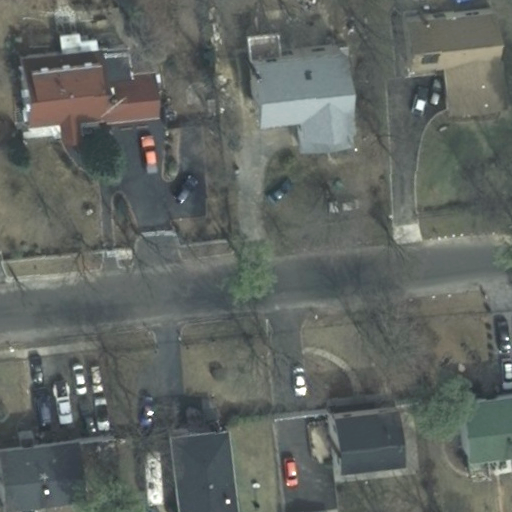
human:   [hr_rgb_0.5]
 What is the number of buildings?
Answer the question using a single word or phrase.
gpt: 7

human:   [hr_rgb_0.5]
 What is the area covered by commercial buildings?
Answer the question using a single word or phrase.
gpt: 0m2

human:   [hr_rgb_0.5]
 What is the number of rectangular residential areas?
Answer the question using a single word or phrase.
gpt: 1

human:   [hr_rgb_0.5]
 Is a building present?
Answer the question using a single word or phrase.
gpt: yes

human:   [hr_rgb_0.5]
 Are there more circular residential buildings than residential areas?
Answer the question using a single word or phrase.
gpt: no

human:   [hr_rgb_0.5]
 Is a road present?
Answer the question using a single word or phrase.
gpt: yes

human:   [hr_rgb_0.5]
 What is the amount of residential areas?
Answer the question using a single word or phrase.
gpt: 1

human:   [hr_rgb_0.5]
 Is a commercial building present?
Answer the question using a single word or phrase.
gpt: no

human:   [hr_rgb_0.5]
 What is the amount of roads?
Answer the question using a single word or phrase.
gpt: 1

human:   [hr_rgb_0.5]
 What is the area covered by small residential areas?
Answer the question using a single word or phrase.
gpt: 0m2

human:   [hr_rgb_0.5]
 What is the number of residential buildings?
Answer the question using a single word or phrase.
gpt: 7

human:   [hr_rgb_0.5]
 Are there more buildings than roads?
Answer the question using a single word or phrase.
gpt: yes

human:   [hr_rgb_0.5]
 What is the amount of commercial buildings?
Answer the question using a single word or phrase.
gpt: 0

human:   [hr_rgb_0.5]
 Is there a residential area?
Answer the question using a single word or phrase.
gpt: yes

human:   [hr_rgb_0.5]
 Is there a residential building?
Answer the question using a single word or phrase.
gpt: yes

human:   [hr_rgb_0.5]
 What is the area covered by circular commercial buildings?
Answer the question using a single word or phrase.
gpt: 0m2

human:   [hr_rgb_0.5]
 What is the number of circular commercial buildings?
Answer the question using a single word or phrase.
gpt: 0

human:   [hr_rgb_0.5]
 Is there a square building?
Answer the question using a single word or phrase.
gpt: no

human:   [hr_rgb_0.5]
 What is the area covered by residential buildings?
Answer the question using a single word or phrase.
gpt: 1341m2

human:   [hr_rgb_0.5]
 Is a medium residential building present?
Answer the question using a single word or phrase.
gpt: yes

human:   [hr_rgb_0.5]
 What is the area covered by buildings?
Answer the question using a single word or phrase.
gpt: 1341m2

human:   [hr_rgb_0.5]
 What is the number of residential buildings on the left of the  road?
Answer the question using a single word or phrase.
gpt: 3

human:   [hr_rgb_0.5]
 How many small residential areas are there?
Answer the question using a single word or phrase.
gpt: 0

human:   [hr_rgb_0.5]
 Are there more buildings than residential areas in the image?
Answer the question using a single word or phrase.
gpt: yes

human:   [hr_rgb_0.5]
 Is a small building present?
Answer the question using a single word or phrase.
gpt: yes

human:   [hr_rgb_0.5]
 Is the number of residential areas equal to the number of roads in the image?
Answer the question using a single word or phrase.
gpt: yes

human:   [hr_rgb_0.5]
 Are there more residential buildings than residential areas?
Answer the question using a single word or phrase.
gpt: yes

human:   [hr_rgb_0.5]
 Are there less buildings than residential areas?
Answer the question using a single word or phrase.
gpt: no

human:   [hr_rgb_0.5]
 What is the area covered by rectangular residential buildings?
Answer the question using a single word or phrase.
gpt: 545m2

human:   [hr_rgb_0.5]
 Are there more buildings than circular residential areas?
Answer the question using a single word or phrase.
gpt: yes

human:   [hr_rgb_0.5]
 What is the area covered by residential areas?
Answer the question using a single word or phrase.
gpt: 10611m2

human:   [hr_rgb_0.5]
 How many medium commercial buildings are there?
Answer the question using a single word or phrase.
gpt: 0

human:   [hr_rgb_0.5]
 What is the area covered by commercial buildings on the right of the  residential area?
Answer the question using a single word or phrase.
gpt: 0m2

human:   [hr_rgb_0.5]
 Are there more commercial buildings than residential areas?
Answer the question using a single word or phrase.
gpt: no

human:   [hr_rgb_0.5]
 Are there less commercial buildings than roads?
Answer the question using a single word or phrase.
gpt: yes

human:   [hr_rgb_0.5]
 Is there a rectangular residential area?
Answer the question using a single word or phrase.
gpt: yes

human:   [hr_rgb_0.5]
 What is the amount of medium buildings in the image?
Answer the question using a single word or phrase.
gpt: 5

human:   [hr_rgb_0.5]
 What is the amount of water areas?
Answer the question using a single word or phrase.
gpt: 0

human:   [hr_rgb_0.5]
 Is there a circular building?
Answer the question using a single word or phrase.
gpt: no

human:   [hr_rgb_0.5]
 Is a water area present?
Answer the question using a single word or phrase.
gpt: no

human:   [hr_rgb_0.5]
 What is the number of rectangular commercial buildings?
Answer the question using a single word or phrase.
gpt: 0

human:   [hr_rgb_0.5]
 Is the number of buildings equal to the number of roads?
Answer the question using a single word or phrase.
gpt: no

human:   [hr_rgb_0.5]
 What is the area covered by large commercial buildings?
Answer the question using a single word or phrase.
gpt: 0m2

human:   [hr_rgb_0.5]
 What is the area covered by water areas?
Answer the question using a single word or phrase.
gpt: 0m2

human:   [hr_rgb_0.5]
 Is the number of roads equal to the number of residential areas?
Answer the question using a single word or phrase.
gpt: yes

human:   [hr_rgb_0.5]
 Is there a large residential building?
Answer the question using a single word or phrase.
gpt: no

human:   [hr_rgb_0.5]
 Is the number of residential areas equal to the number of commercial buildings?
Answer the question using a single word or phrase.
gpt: no

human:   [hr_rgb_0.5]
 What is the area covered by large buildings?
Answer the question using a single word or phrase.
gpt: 0m2

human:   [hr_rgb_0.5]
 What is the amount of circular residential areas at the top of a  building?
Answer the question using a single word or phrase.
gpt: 0

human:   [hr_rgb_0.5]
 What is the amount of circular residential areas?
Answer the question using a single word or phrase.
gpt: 0

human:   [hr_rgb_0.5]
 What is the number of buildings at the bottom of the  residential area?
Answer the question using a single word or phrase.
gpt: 0

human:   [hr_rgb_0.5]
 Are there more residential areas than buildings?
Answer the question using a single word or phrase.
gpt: no

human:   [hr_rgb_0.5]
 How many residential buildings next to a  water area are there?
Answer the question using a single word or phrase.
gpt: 0

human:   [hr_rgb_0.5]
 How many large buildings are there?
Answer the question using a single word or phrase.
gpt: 0

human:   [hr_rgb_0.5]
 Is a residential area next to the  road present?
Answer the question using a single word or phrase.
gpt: yes

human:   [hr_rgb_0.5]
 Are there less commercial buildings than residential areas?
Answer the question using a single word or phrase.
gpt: yes

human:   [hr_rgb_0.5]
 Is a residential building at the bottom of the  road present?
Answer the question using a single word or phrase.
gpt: yes

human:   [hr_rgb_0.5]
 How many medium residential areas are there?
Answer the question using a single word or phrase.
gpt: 0

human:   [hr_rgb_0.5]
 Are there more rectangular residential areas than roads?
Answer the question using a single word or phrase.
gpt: no

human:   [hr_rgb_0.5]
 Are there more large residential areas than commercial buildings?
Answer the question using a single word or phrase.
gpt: yes

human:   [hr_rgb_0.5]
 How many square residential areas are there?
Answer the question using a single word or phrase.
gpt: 0

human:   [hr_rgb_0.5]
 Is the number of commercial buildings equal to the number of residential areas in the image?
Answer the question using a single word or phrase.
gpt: no

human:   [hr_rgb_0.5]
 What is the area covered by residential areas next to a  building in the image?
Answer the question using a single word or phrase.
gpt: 10611m2

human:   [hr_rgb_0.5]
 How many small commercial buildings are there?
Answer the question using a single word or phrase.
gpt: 0